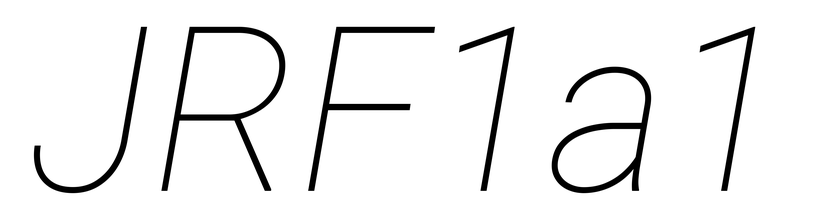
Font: Roboto-Italic_Thin_Italic